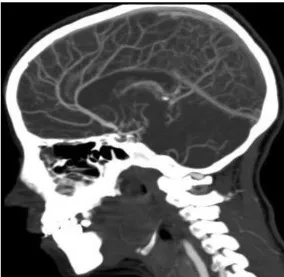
Brain and cervical CT-Angiography. B-collateral vascular networks appear "puff of smoke" pattern.
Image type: radiology (ct)